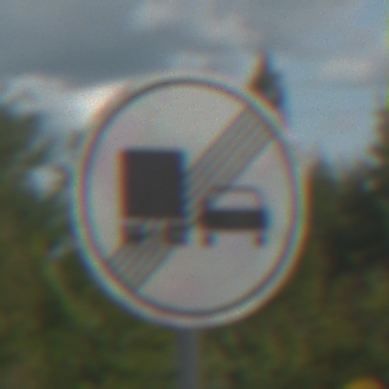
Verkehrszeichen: EndeUeberholverbotKraftfahrzeuge
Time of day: Midday
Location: Outdoor (Suburban)
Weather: PartlyCloudy
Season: Summer
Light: Natural